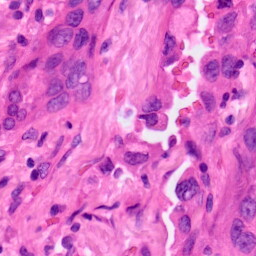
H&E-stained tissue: Lung